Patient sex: M
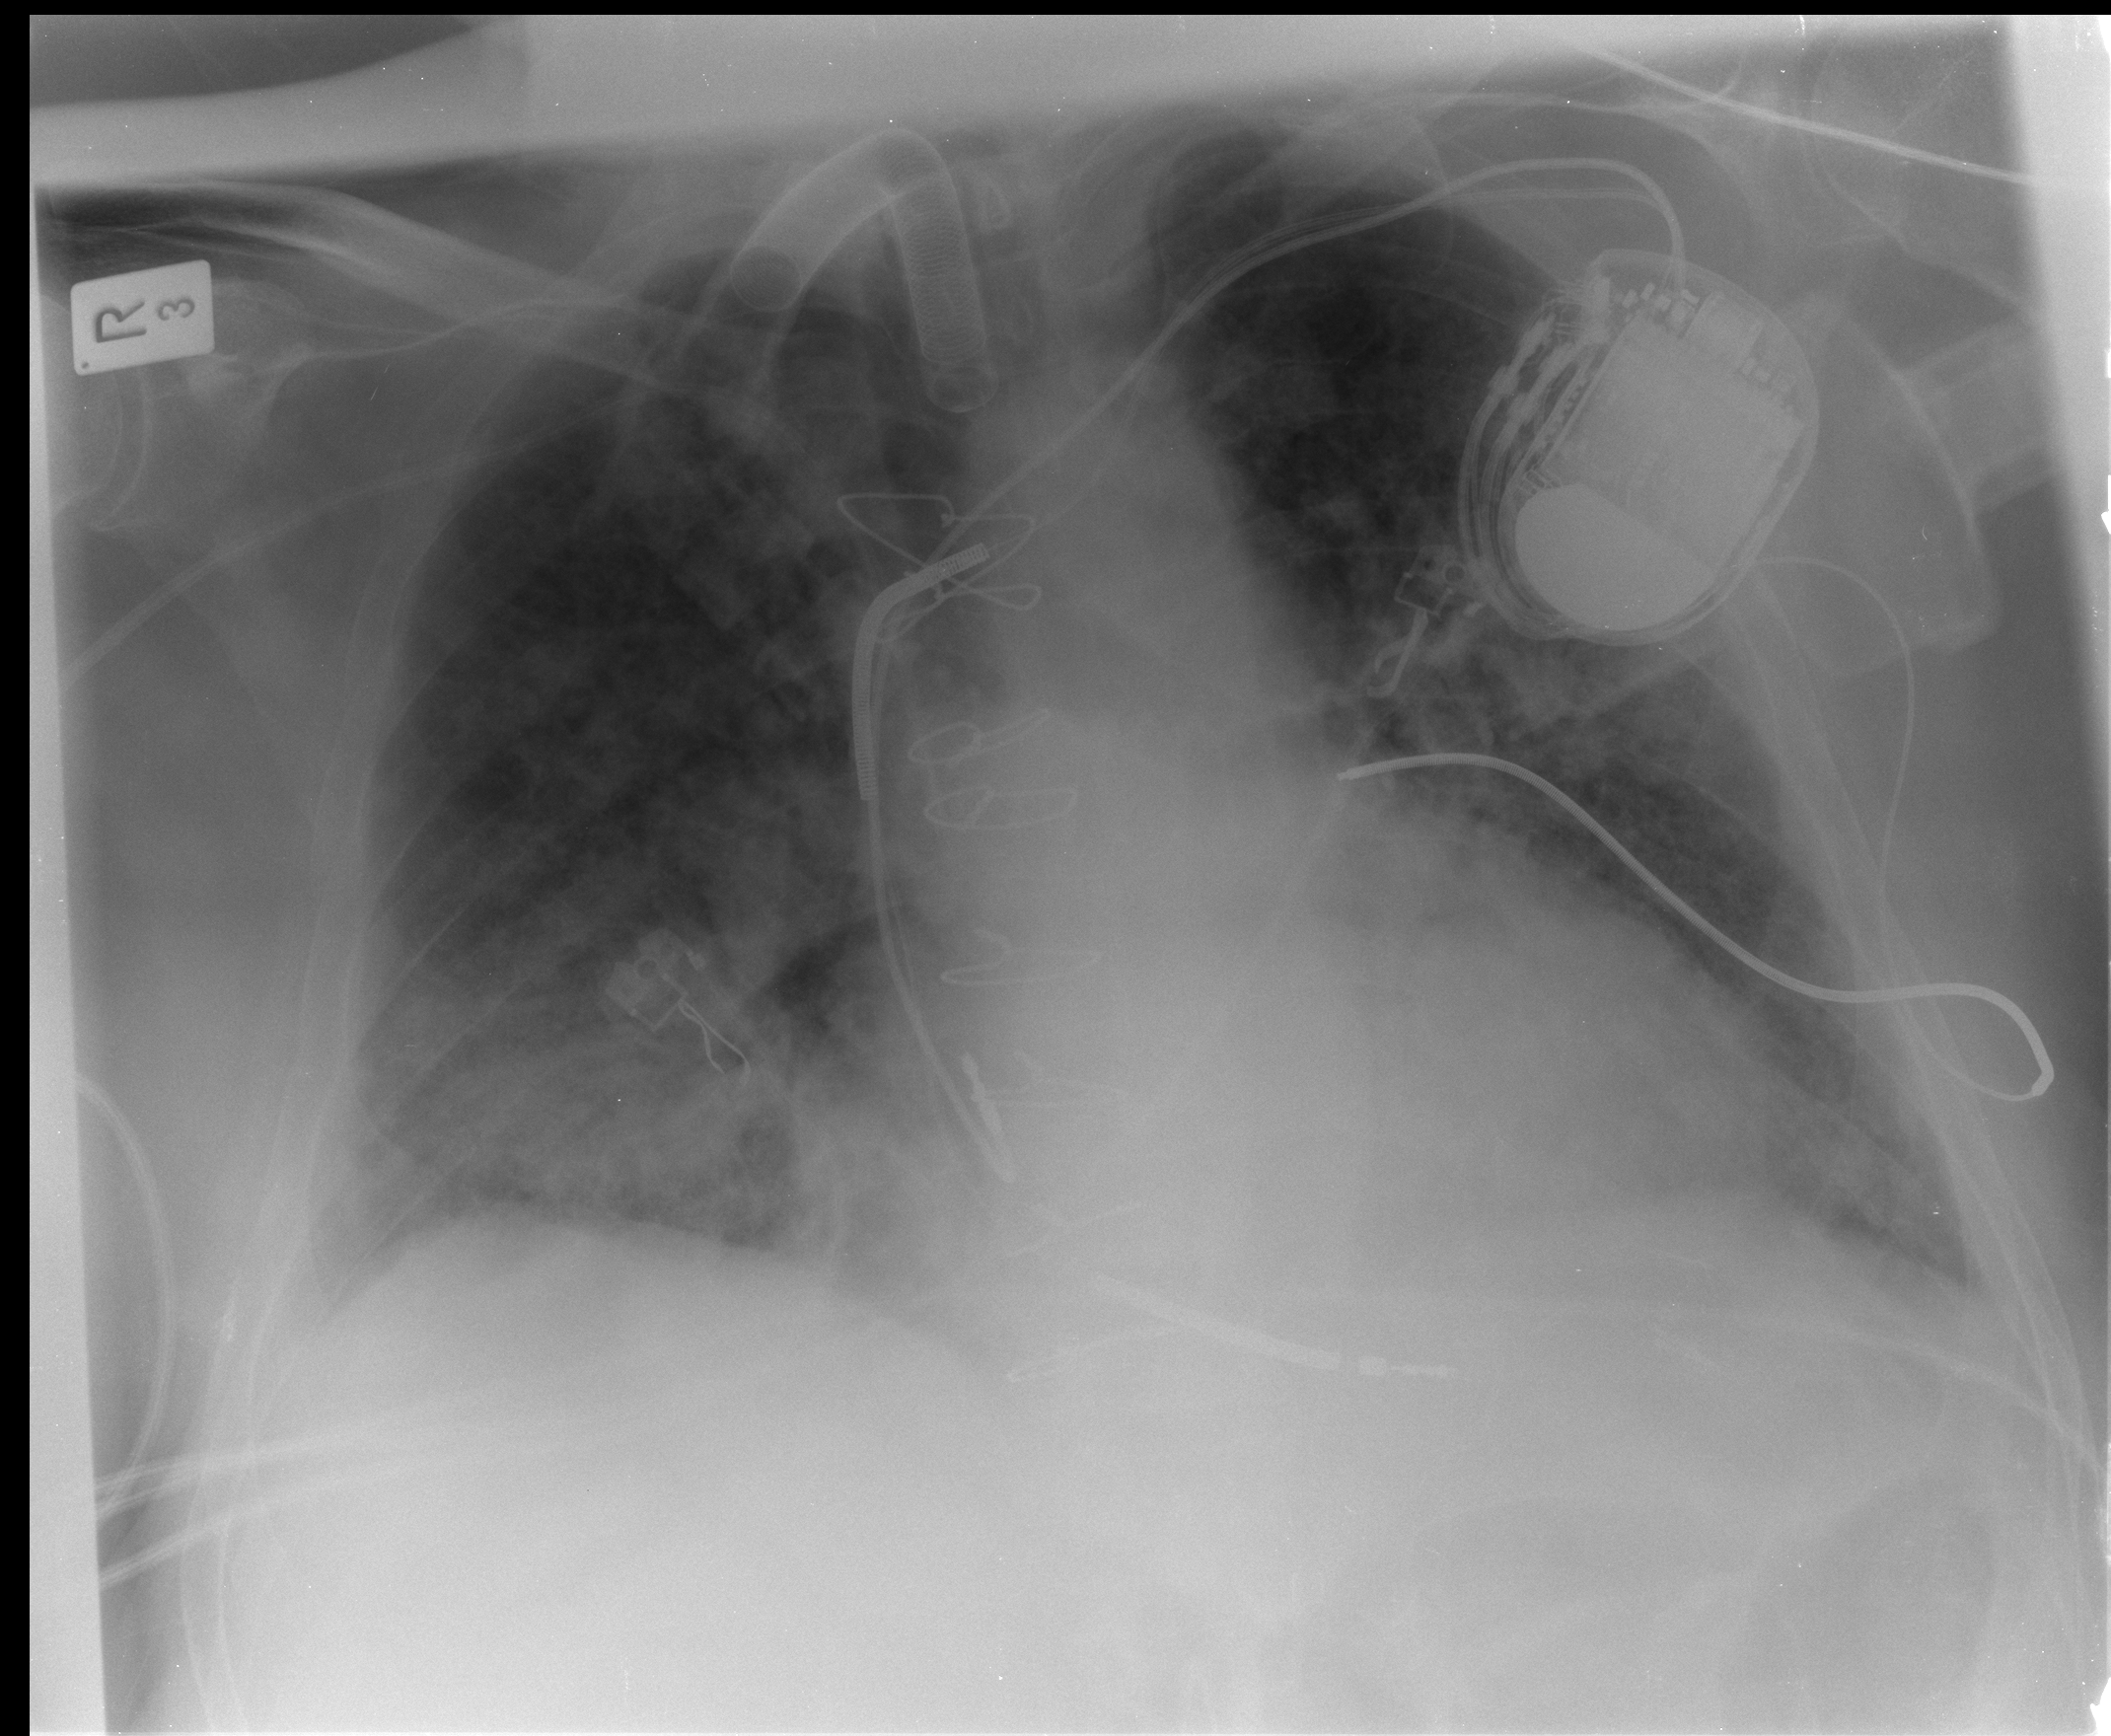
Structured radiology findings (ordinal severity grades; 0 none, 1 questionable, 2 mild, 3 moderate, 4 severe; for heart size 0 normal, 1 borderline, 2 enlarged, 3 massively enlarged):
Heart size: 2
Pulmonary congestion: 3
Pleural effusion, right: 0
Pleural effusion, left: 0
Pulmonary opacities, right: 3
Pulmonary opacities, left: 3
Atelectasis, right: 2
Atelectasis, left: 2